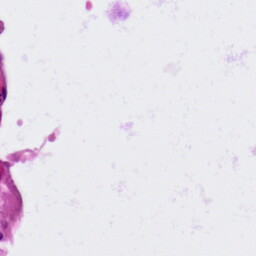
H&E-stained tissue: Lung